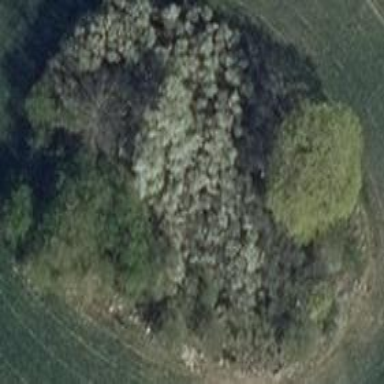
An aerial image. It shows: Area covered in scrub vegetation.